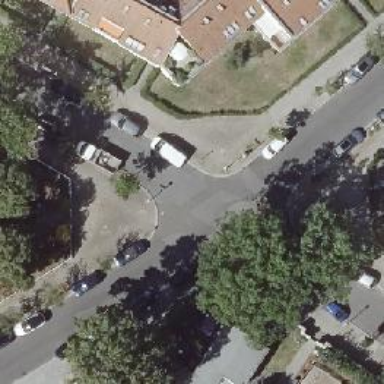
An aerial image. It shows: Residential road with asphalt surface. There are sidewalks on both sides of the road. The parking orientation is parallel with vehicles half on the kerb.